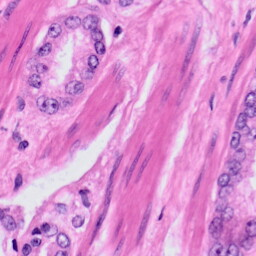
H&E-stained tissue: Prostate